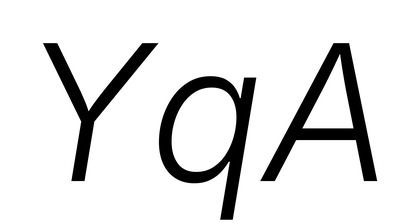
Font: Inter-Italic_Light_Italic